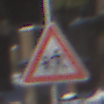
Verkehrszeichen: KinderRechts
Umgebung: Outdoor, Special
Tageszeit: MorningAfternoon
Wetter: Clear
Licht: Natural
Jahreszeit: Winter
Kontrast: HighContrast